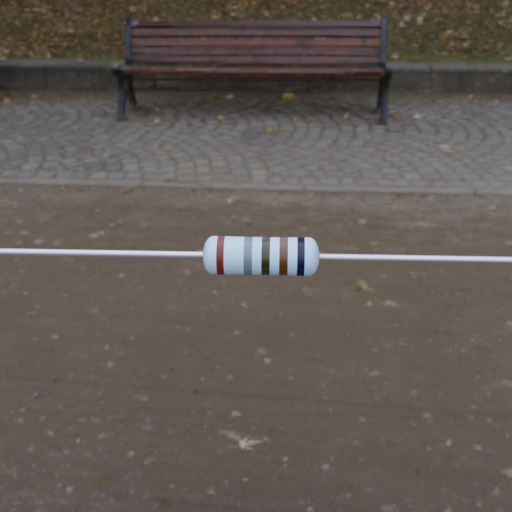
Resistor colour bands (in order): brown, gray, black, brown, black